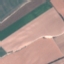
Land use / land cover: AnnualCrop